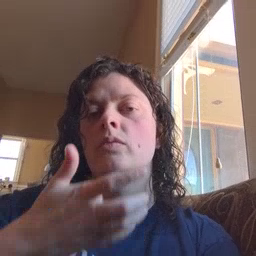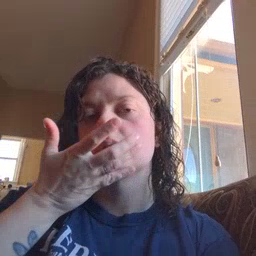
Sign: grass